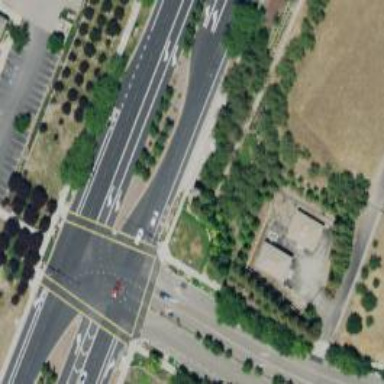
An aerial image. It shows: Footway with crossing lines.